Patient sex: M
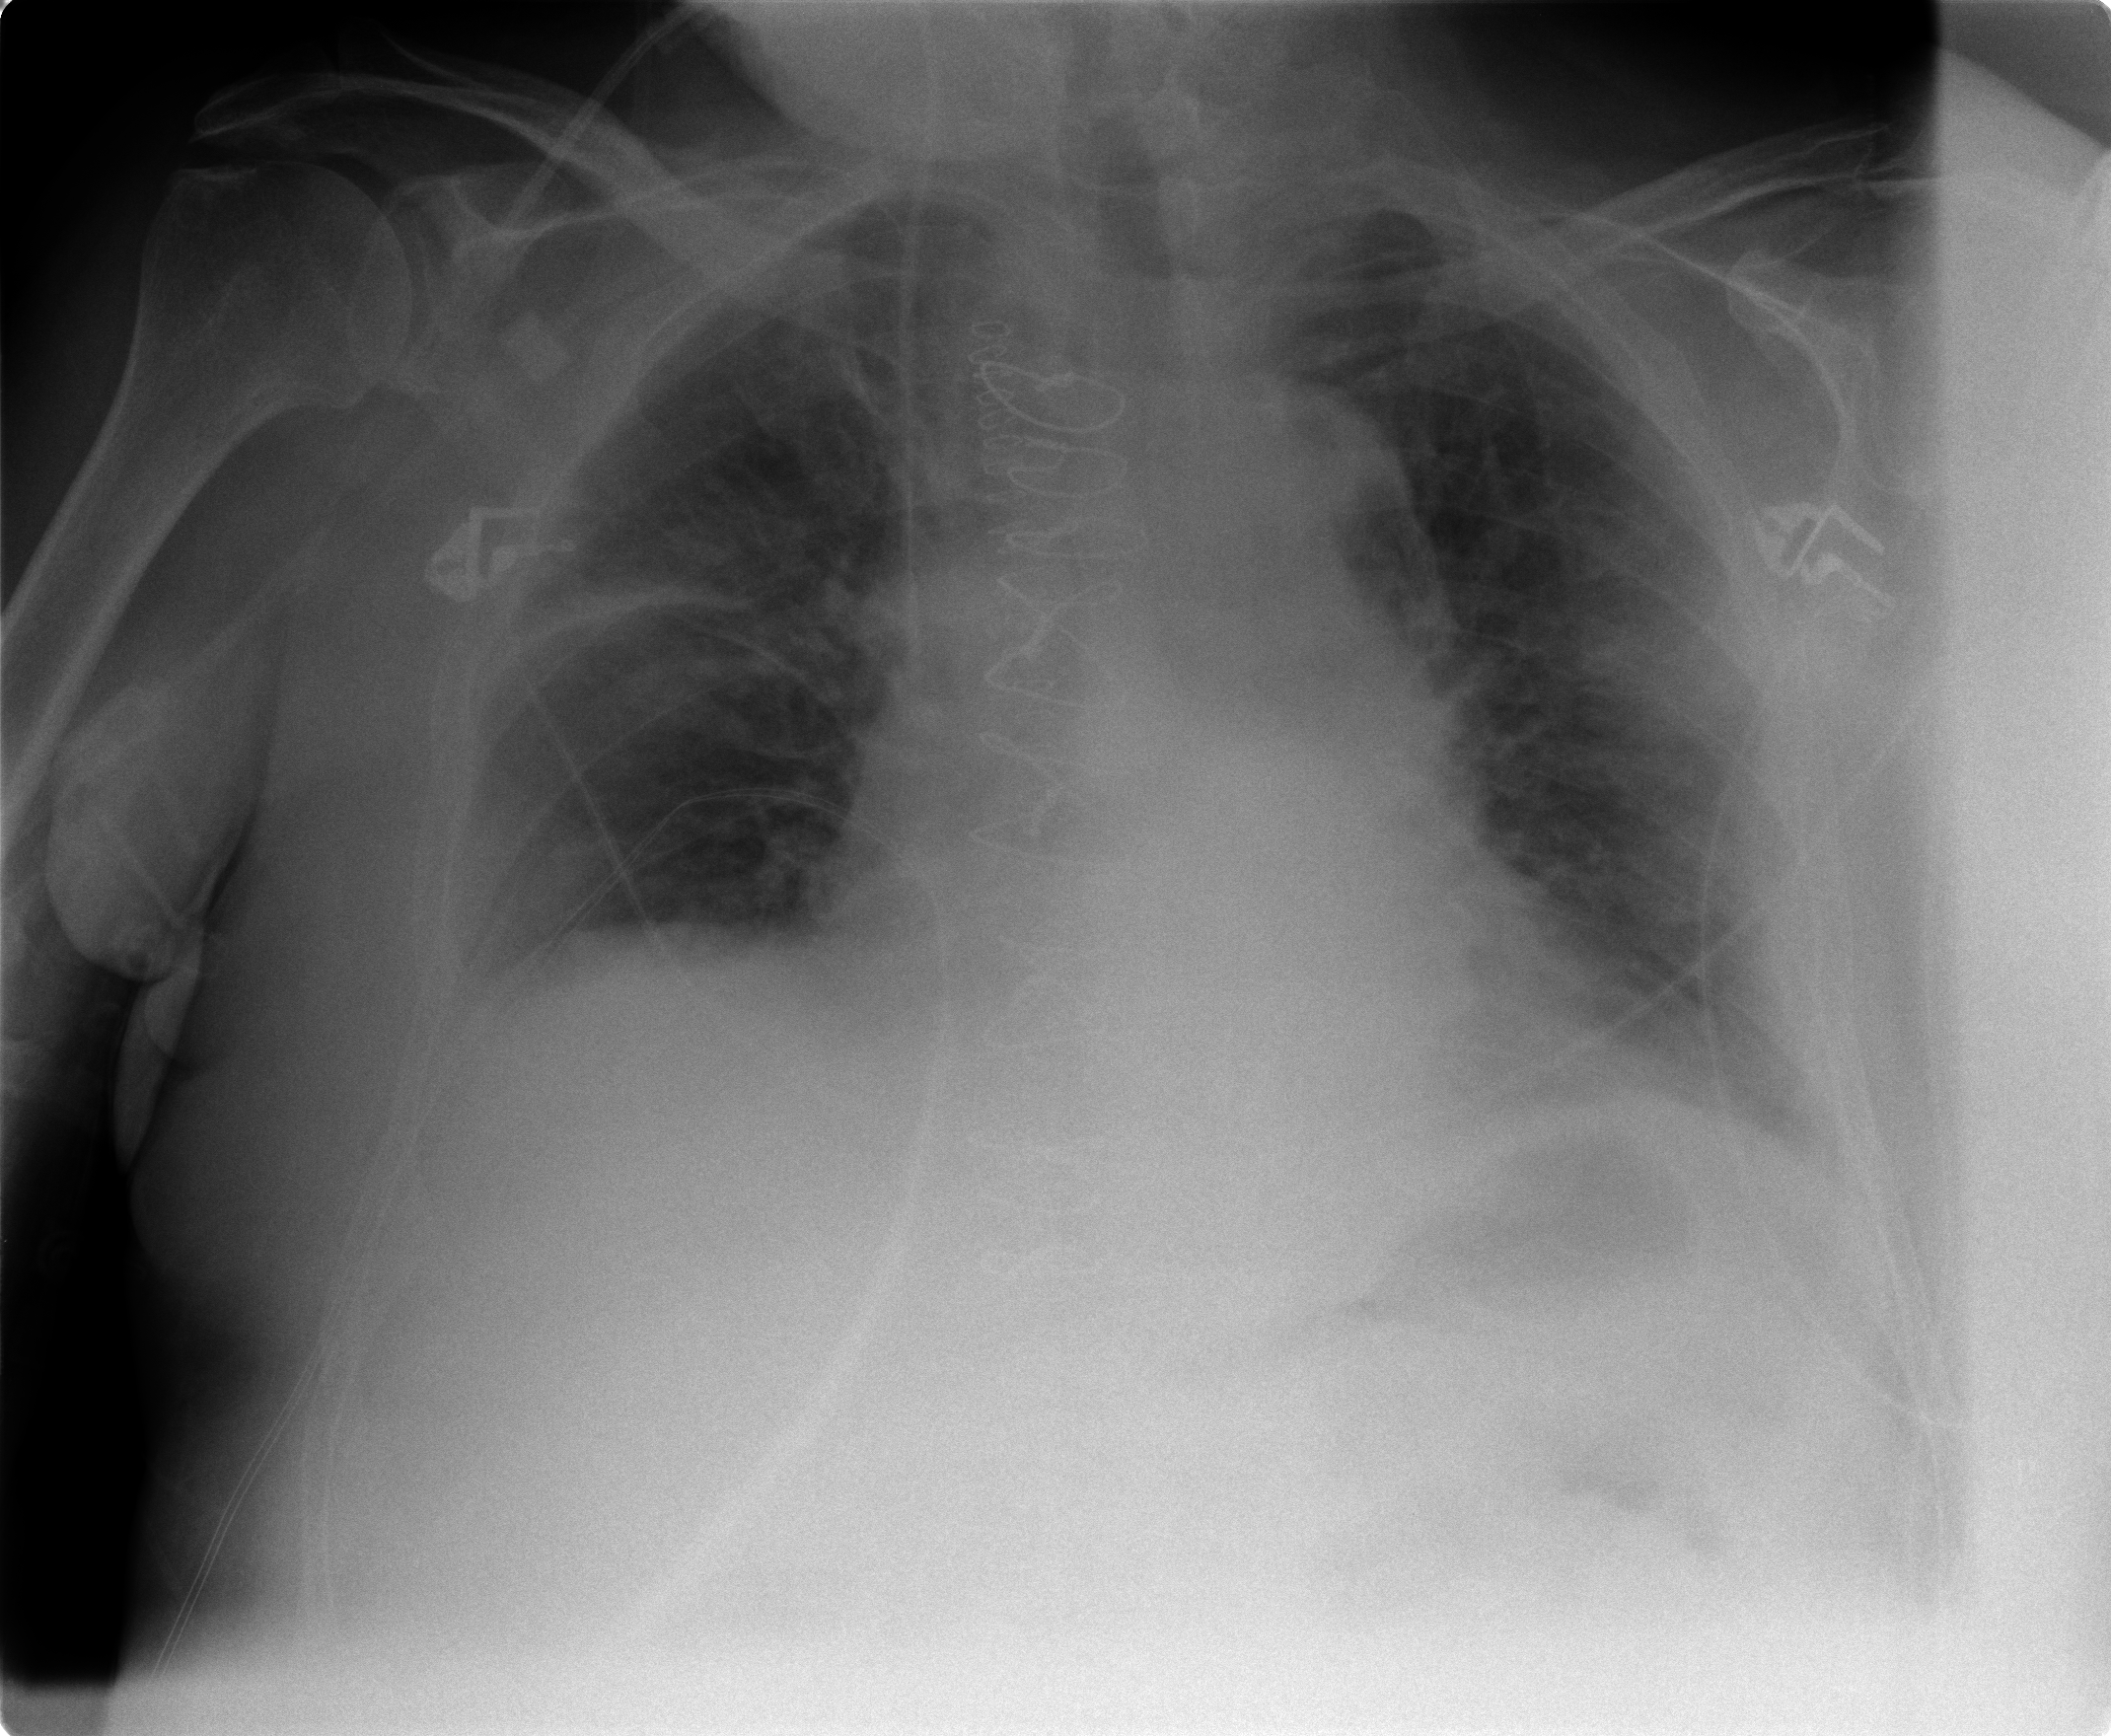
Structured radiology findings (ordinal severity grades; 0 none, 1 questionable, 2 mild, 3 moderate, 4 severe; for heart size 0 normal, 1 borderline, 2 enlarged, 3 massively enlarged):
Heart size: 1
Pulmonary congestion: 1
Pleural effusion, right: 1
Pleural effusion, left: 1
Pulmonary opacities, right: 1
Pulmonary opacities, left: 0
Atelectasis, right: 2
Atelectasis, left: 2